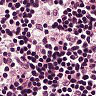
Metastatic tissue present: no